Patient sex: M
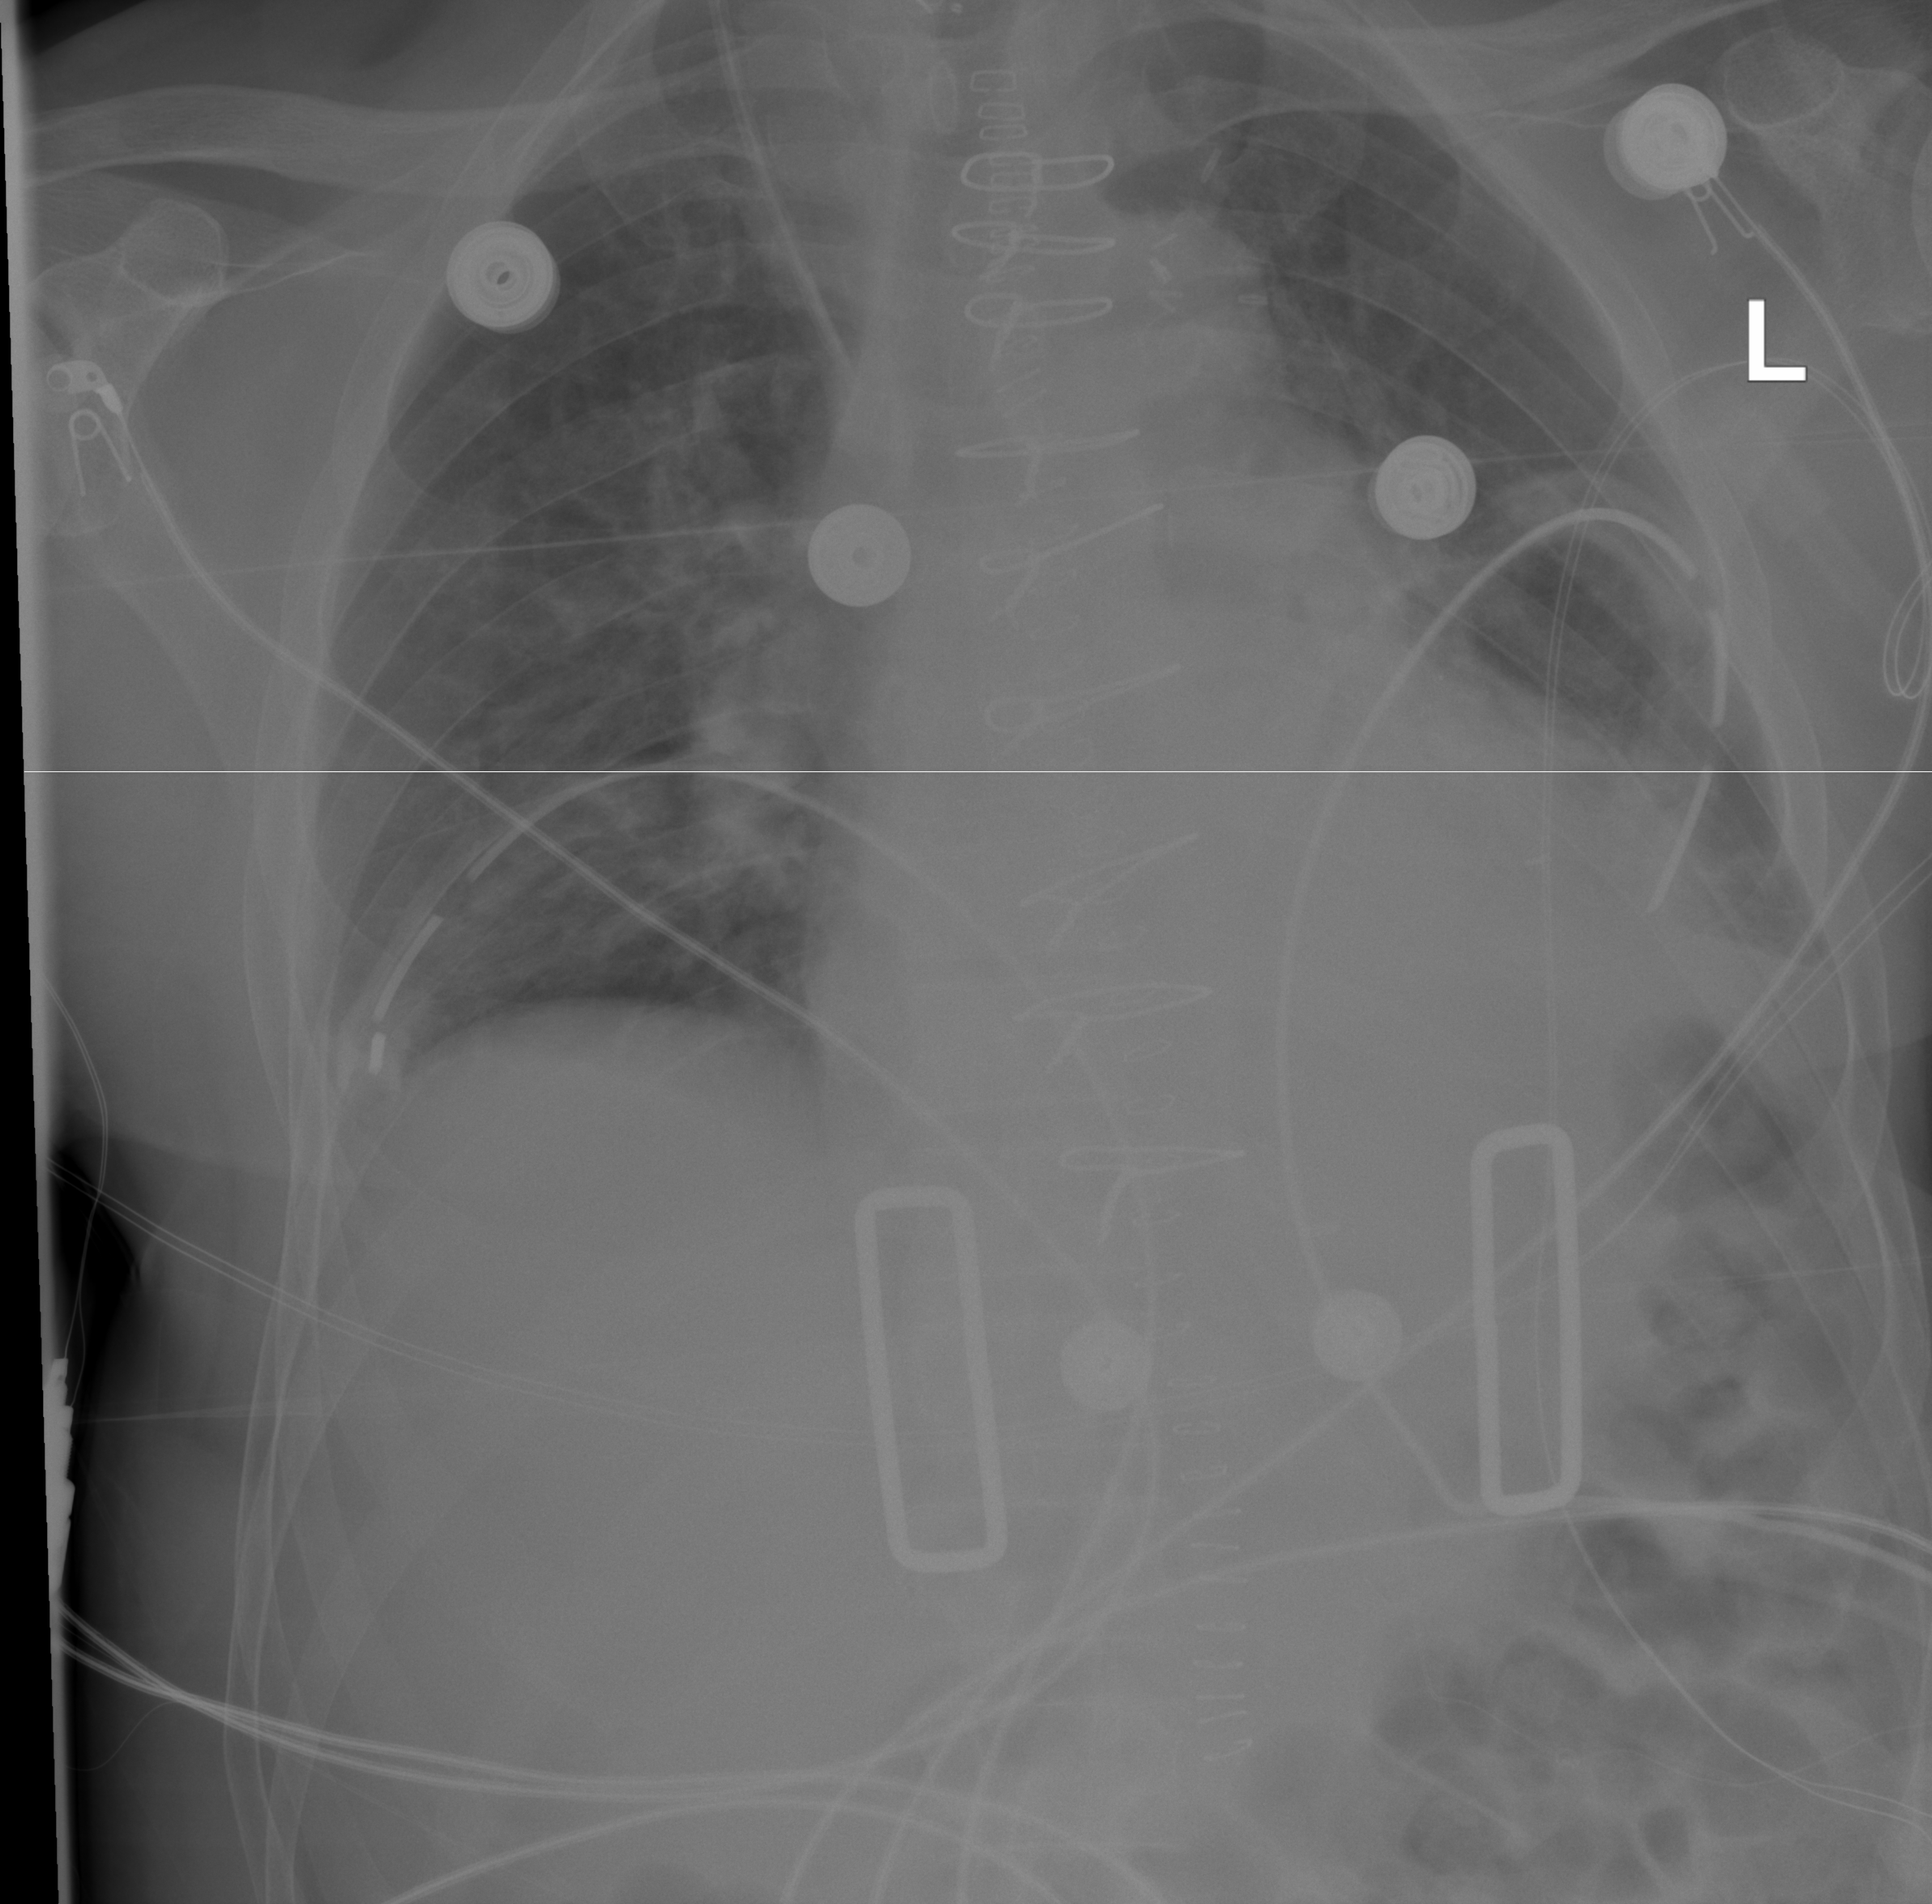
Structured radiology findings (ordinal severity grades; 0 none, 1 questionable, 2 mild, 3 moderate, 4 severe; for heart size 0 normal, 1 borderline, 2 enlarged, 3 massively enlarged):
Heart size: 2
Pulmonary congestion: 2
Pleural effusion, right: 0
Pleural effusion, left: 2
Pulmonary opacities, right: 0
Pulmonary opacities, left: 0
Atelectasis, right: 2
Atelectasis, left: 2